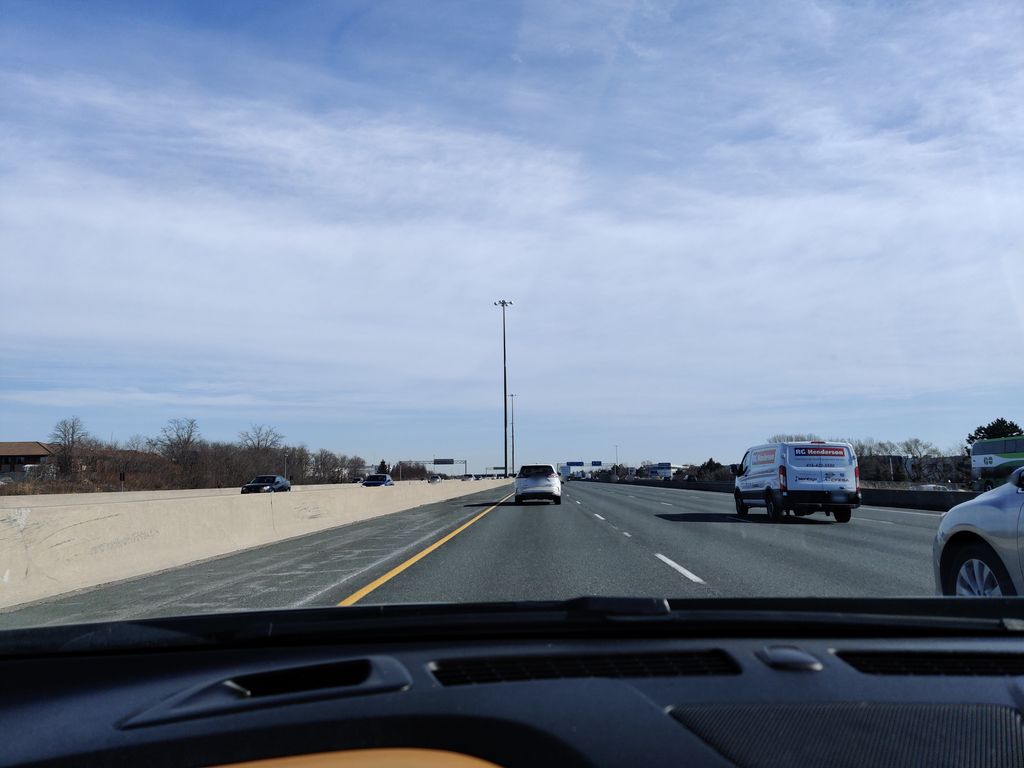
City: toronto